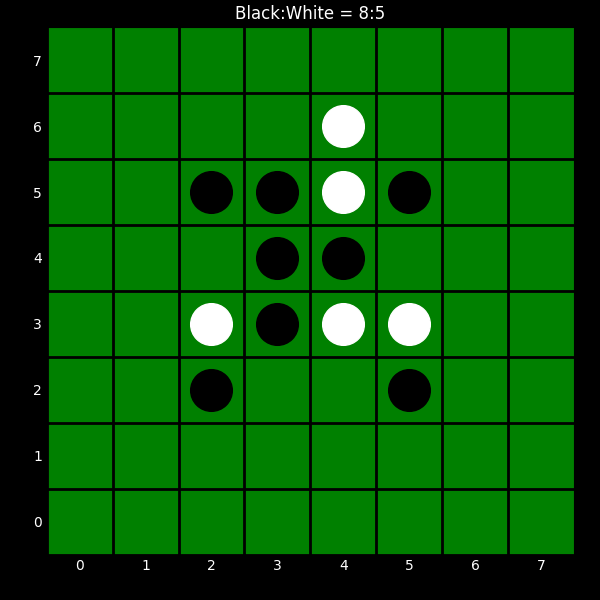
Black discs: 8
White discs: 5